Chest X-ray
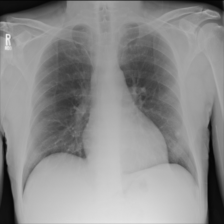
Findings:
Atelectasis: positive
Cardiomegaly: negative
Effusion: negative
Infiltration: negative
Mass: negative
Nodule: negative
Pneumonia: positive
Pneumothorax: negative
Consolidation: negative
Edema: negative
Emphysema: negative
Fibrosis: negative
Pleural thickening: negative
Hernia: negative